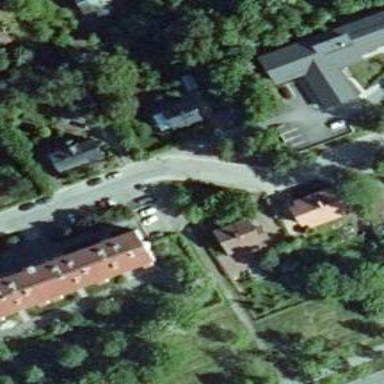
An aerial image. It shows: Unmarked crossing on the road.